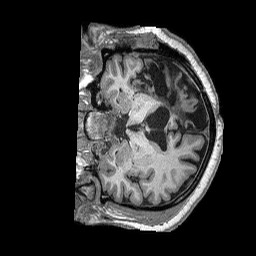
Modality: T1w
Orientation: coronal
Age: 49
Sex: male
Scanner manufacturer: siemens
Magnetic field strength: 3 T
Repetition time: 2.53 s
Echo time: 0.00144 s